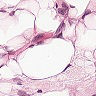
Metastatic tissue present: yes